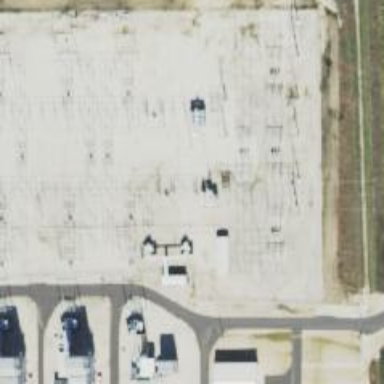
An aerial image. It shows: Switch for power supply.